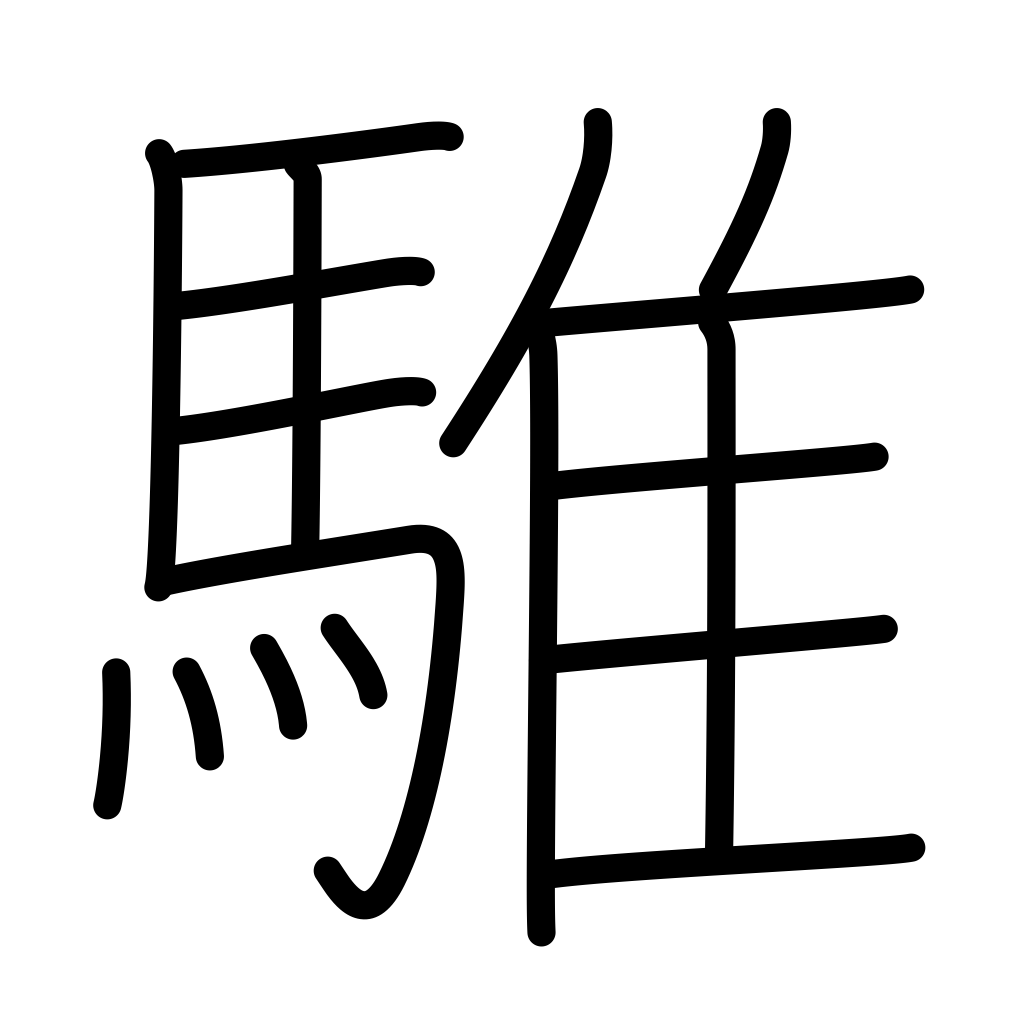
Meaning: grey horse